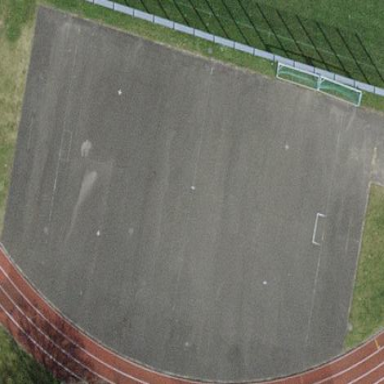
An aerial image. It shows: Multi-sport pitch with asphalt surface.